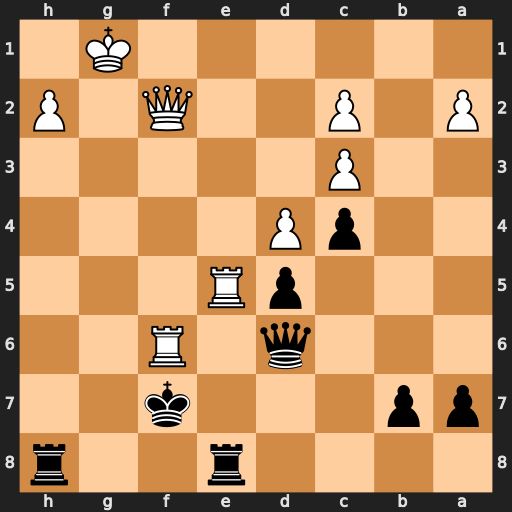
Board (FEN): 4r2r/pp3k2/3q1R2/3pR3/2pP4/2P5/P1P2Q1P/6K1
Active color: b
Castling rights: -
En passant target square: -
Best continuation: Qxf6 Qxf6+ Kxf6